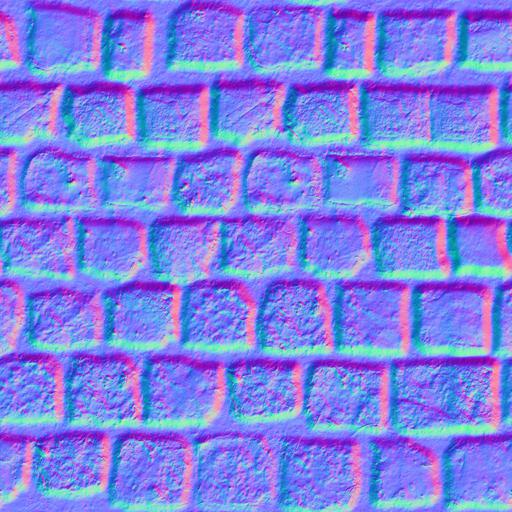
cobblestone pavement paving stones